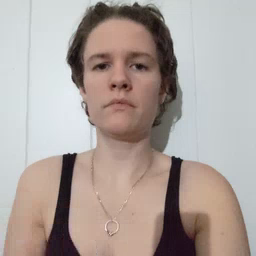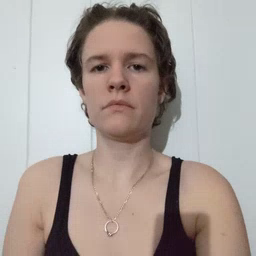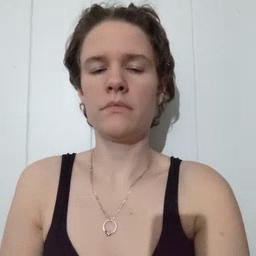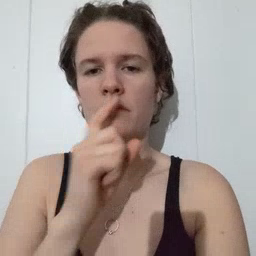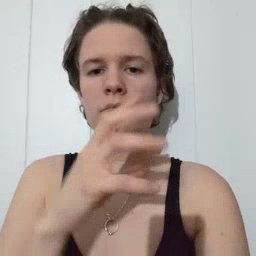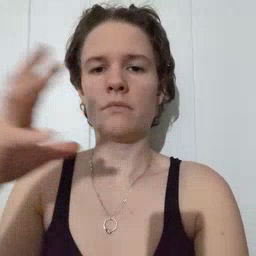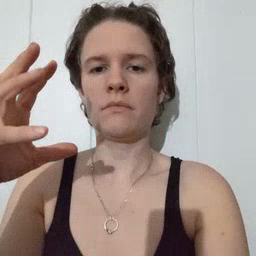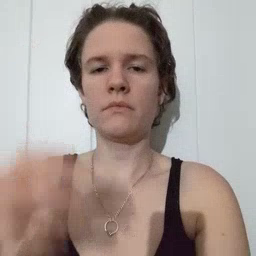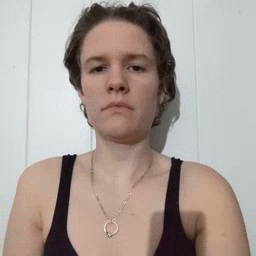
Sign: balloon